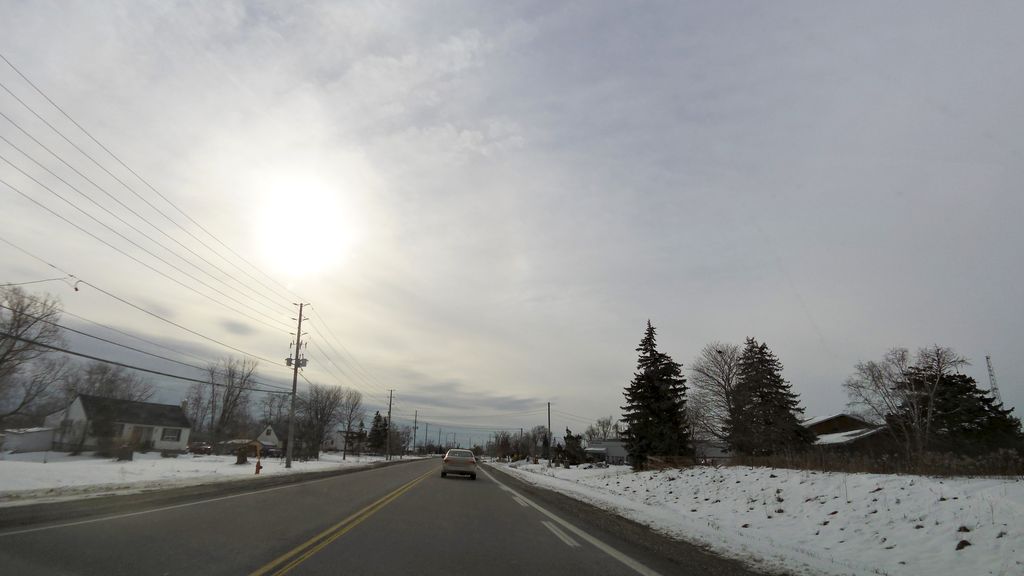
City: hamilton